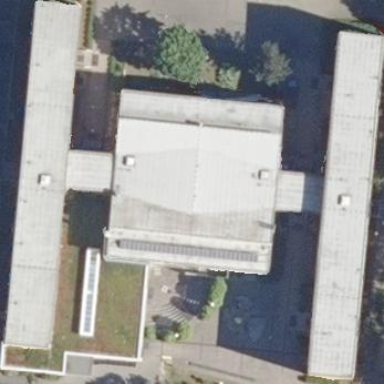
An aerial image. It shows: School building.